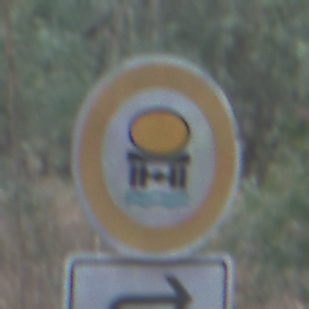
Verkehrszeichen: VerbotFahrzeugeWassergefaehrdenderLadung
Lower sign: RichtungsangabeDurchPfeile5
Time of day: SunriseSunset
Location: Outdoor (Nature)
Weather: NotSpecified
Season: Autumn
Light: Natural